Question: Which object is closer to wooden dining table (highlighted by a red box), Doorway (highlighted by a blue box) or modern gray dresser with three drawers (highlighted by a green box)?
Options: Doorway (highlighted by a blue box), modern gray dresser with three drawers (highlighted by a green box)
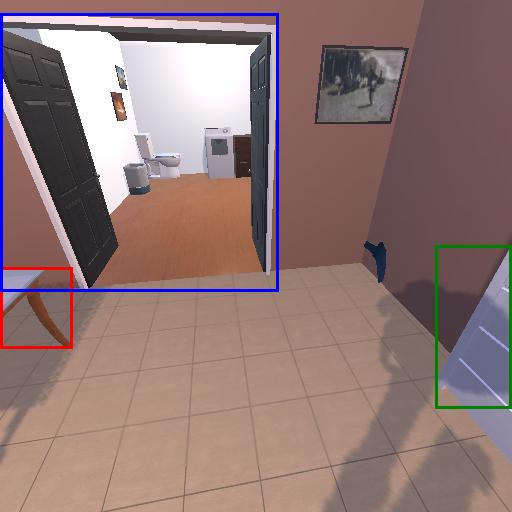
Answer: Doorway (highlighted by a blue box)